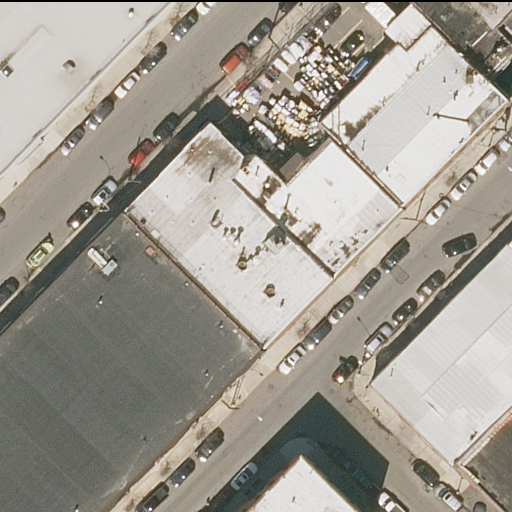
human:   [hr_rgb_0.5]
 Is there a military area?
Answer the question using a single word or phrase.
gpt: no

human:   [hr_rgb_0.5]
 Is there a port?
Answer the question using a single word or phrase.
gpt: no

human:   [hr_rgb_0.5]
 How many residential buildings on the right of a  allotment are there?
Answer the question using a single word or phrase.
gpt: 0

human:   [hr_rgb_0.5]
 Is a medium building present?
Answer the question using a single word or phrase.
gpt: yes

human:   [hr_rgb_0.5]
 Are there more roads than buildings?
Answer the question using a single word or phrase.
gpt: no

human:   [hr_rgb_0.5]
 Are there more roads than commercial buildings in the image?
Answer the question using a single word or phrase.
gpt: yes

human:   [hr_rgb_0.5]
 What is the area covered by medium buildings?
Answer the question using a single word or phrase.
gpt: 1692m2

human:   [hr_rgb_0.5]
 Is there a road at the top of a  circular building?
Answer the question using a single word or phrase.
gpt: no

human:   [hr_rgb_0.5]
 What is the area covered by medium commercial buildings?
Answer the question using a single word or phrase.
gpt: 0m2

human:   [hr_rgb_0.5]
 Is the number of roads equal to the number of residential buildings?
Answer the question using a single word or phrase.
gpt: no

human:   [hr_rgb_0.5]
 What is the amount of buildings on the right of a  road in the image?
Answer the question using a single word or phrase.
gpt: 9

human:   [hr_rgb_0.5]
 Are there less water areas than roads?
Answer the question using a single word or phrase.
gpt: yes

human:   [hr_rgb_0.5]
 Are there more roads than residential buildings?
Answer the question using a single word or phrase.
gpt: no

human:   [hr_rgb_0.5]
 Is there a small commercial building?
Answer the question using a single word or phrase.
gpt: no

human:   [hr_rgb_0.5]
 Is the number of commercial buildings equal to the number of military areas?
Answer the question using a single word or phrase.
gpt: yes

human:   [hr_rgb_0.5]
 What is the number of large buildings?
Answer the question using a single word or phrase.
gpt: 4

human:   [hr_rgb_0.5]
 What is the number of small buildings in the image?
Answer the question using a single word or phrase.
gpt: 3

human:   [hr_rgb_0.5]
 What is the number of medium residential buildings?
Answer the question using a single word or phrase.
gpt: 5

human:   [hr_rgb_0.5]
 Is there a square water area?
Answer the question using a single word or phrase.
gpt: no

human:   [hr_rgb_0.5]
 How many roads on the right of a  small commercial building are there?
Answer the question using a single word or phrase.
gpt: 0

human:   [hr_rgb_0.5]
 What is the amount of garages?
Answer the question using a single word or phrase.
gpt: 0

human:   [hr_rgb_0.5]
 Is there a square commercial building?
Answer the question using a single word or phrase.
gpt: no

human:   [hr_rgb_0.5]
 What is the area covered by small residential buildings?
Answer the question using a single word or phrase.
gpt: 132m2

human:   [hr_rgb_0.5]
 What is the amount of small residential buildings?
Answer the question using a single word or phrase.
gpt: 3

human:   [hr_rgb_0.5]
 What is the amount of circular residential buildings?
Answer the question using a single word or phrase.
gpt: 0

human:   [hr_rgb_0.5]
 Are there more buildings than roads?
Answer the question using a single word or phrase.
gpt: yes

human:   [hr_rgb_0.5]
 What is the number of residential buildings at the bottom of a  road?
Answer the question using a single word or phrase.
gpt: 7

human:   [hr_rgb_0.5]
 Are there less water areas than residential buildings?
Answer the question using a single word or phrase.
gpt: yes

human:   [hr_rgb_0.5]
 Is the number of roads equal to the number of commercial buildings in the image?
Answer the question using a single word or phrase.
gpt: no

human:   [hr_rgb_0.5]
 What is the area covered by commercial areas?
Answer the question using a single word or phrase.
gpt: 0m2

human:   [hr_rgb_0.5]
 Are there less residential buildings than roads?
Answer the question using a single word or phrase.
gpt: no

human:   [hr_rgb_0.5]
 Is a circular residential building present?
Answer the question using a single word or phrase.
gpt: no

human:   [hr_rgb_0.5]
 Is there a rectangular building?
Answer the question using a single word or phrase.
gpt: yes

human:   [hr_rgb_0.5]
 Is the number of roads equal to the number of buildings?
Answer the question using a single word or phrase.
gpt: no

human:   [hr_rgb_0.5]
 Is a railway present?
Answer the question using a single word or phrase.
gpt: no

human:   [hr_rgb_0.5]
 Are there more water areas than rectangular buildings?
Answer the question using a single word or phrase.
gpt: no